Breast ultrasound image
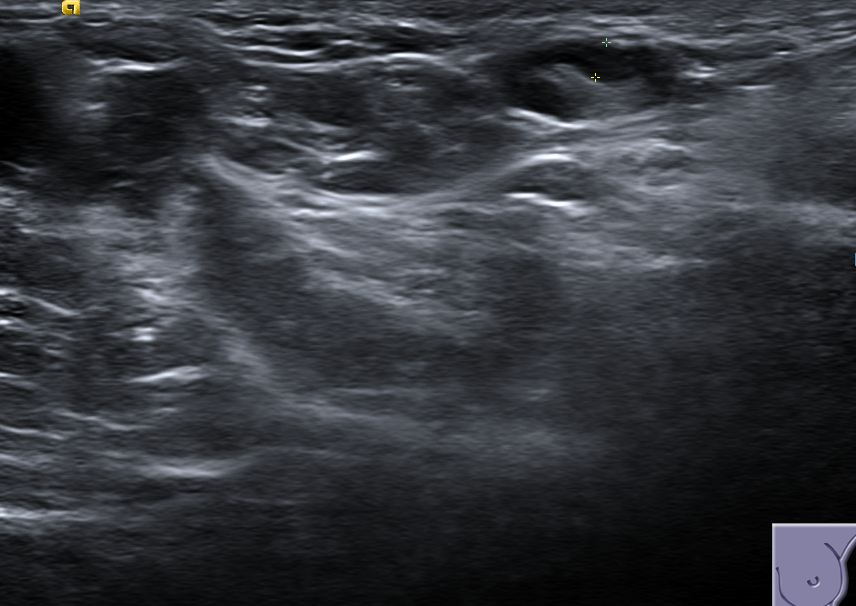
Diagnosis: normal